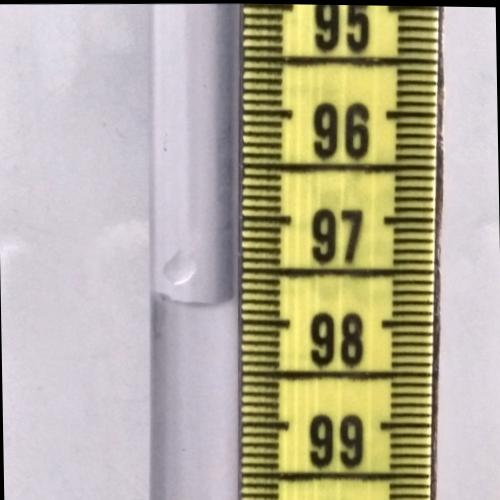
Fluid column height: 97.8 cm